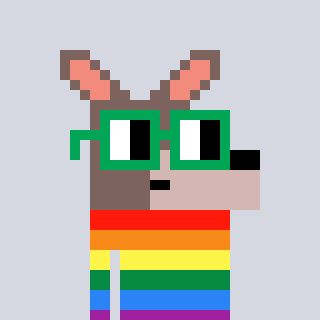
a pixel art character with square green glasses, a kangaroo-shaped head and a grayscale-colored body on a cool background